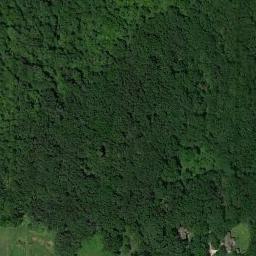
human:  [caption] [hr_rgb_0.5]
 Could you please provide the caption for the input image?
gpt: A large dense mixed dark green and light green forest .

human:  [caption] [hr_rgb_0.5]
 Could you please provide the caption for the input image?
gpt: This is a dense forest .

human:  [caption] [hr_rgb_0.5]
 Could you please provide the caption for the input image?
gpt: The forest has a lot of dense green trees of different color depths and heights .

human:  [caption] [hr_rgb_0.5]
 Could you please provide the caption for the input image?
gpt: The forest is next to the grass .

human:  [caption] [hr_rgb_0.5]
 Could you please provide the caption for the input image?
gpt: A dense forest with many green trees .